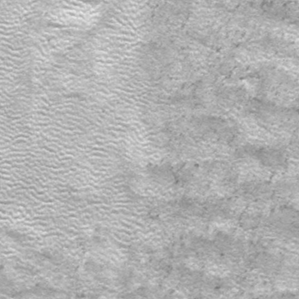
Label: frost